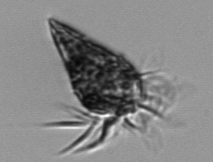
Label: Strombidium_wulffi